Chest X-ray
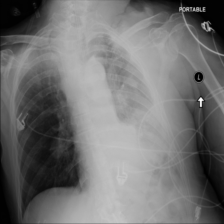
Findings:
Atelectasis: negative
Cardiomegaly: negative
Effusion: positive
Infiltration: negative
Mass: negative
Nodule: negative
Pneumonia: negative
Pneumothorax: negative
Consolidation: negative
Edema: negative
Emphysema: negative
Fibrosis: negative
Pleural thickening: negative
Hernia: negative